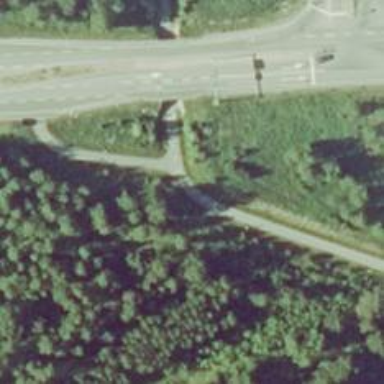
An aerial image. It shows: Asphalt cycleway.